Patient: sex M, age 75
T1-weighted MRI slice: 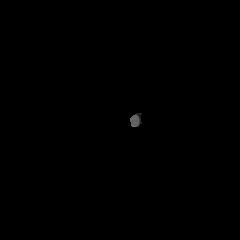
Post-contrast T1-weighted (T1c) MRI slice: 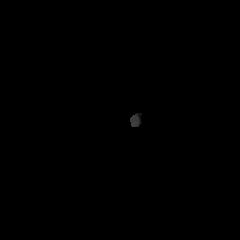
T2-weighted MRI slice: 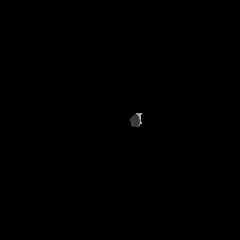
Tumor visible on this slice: no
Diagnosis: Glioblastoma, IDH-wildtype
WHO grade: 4